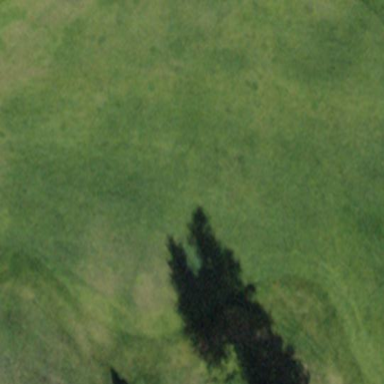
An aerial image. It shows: Golf fairway surrounded by grass.